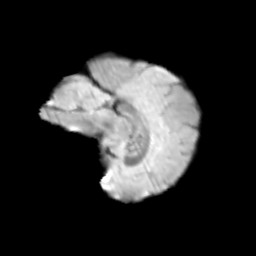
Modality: T2w
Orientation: sagittal
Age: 13
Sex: female
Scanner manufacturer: siemens
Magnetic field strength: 3 T
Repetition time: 3.8 s
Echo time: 0.07 s